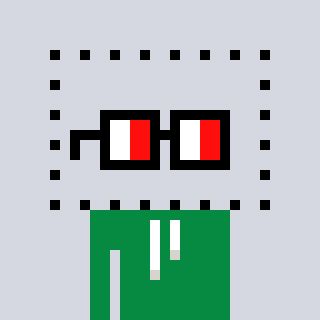
a pixel art character with square glasses with black frames and red eyes, a void-shaped head and a green-colored body on a cool background